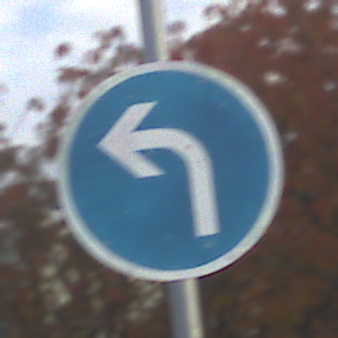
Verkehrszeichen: VorgeschriebeneFahrtrichtungLinks
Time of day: MorningAfternoon
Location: Outdoor (Suburban)
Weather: PartlyCloudy
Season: NotSpecified
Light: Natural